Question: Within Twitter Bootstrap there is a selection of buttons that one can choose from (as seen here: <URL>. For our project, we opted to use a yellow color that was not included in the default set. A simple matter to simply create a new css class which included the colors I wanted. However, when the button is pressed in, the background color returns to the default grey background color instead of a like-background color as is seen with the other buttons on click. Did I miss something during the creation of the button?
example of issue (taken in FF):

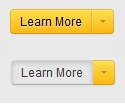
Answer: You need to specify your new color with the :active pseudo selector. When you press a button it gets "active" and the :active selector kicks into play. When you release the mouse button the element stops being active and the element style reverts back to normal. Sort of like the :hover pseudo selector, when you're hovering the pointer over something.